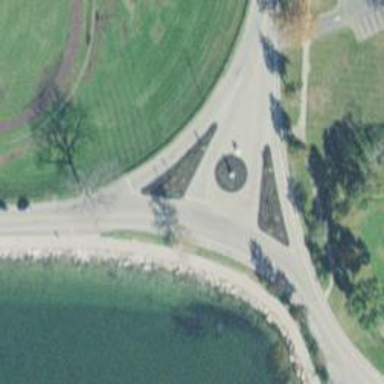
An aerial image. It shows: Memorial site with historic significance.